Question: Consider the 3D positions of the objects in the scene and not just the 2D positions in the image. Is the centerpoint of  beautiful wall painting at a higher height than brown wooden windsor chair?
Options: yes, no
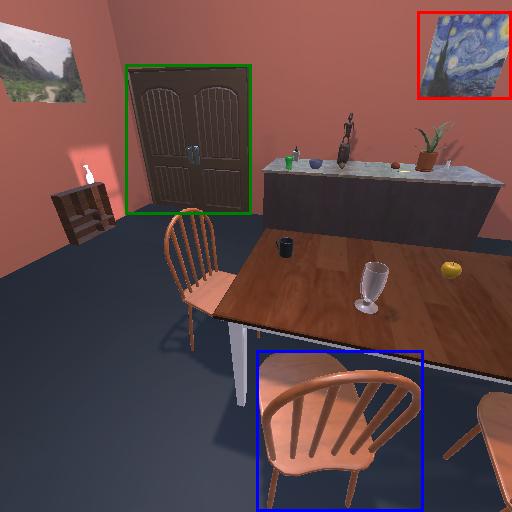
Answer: yes